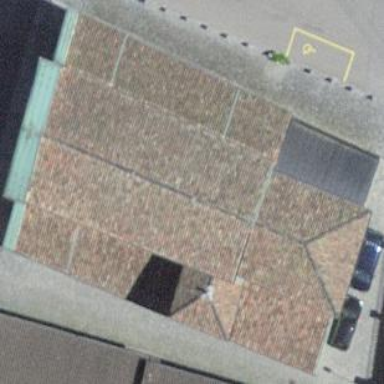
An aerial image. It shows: Church which is place of worship.